高三 · 立体几何学
25. 如图, $\triangle \mathrm{ABC}$ 是边长为 2 的正三角形, $\mathrm{BC} / /$ 平面 $\alpha$, 点 $\mathrm{A}, \mathrm{B}, \mathrm{C}$ 在 $\alpha$ 的同侧, 它们在 $\alpha$ 内的射影分别为点 $A^{\prime}, B^{\prime}, C^{\prime}$. 若 $\triangle A^{\prime} B^{\prime} C^{\prime}$ 为直角三角形, $B C$ 与 $\alpha$ 间的距离为 5 , 求点 $A$ 到 $\alpha$ 的距离.

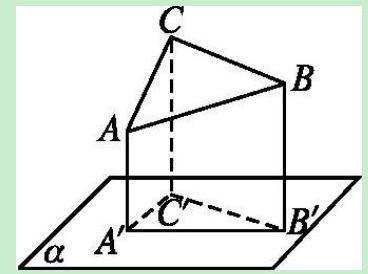
答案: 解答: 由条件可知, $\mathrm{A}^{\prime} \mathrm{B}^{\prime}=\mathrm{A}^{\prime} \mathrm{C}^{\prime}, \therefore \angle \mathrm{B}^{\prime} \mathrm{A}^{\prime} \mathrm{C}^{\prime}=90^{\circ}$.

设 $A A^{\prime}=x$, 在直角梯形 $A A^{\prime} C^{\prime} C$ 中, $A^{\prime} C^{\prime 2}=4-(5-x)^{2}$.

由 $A^{\prime} B^{12}+A^{\prime} C^{2}=B^{\prime} C^{2}$, 得 $2 \times\left[4-(5-x)^{2}\right]=4$,

解得 $x=5 \pm \sqrt{2}$
解析: : 分析: 本题主要考查了平行射影, 解决问题的关键是根据平行射影结合所给选项分析即可。